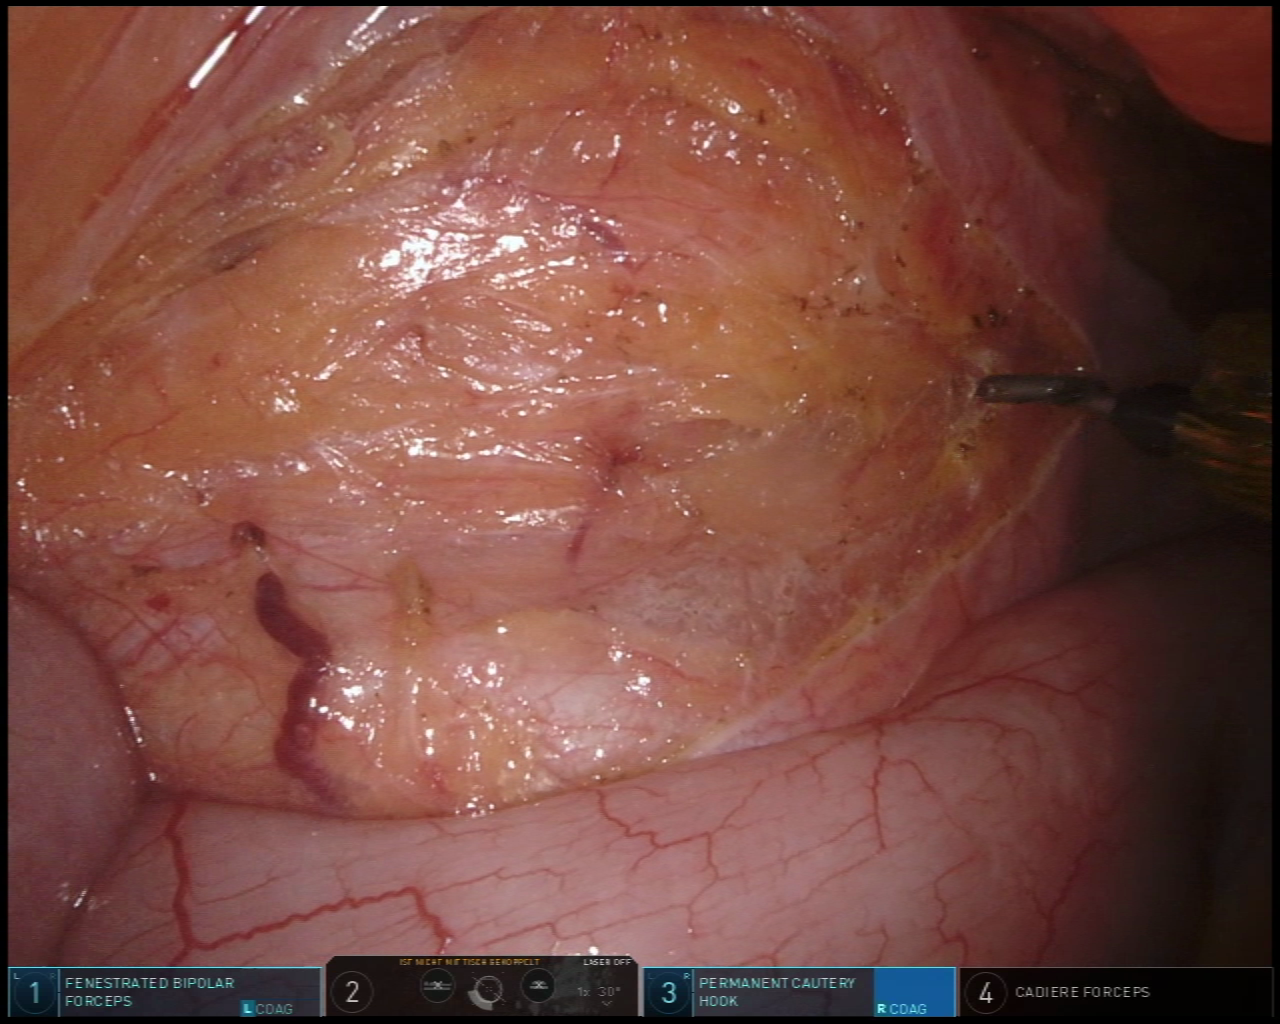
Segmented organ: small_intestine
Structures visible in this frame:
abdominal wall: no
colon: no
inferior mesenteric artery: no
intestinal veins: no
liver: no
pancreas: no
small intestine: yes
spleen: no
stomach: no
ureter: no
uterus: no
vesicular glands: no